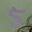
Label: 5